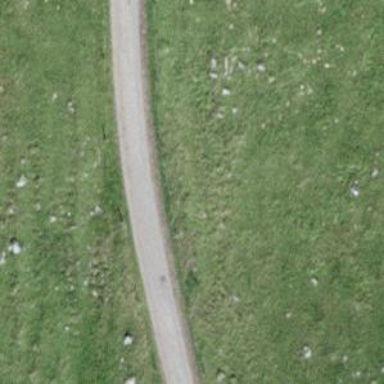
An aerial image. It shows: Downhill track road with grade2 surface.